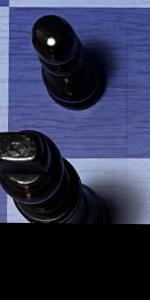
Label: King_Black